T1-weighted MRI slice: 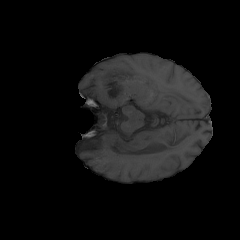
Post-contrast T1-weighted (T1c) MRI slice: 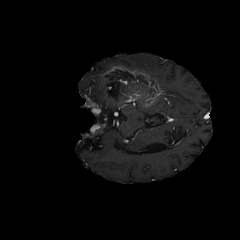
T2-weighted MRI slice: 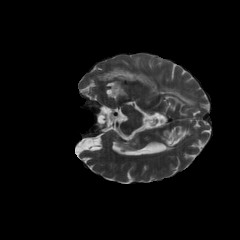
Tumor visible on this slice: yes